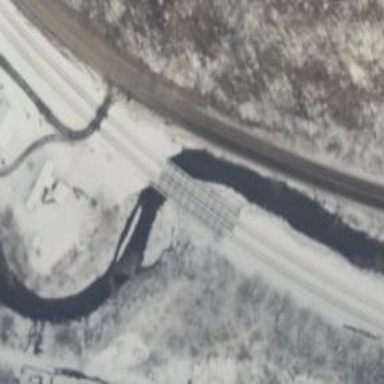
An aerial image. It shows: Railway bridge.